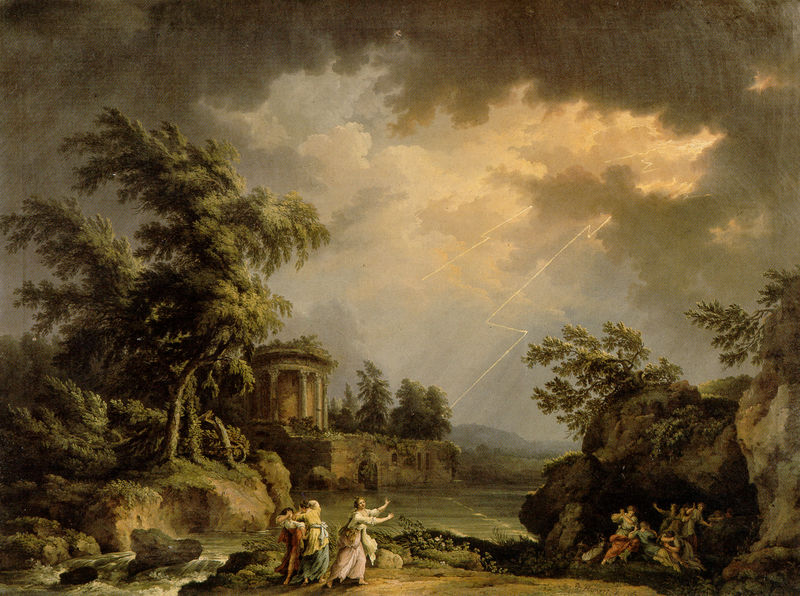
Titel: Landschaft mit Gewitter
Künstler: Jacob Philipp Hackert
Standort: Wörlitz
Institution: Staatliche Schlösser und Gärten Wörlitz, Oranienbaum
Schlagwörter: baum, berg, blau, blätter, felsen, gemälde, gewitter, gruppe, himmel, laub, mann, meer, schatten, wasser, weiß, wolken, bäume, fluss, frauen, gelb, grün, landschaft, menschen, ocker, see, ufer, äste, abend, braun, frau, geste, grau, hell, licht, männer, nacht, schwarz, säule, säulen, dame, haus, wolke, beige, bibel, mensch, stein, gesten, hände, spiegel, öl, bach, erde, horizont, hügel, natur, spiegelung, stamm, strauch, wind, busch, gewässer, sonne, gewand, familie, blatt, höhle, rosa, wasserfall, kinder, rund, garten, ranken, schürze, strand, wellen, bogen, italien, berge, fels, hang, mauer, herbst, rast, pilaster, romantik, stromschnellen, angst, naturgewalt, querformat, sturm, stämme, unterstand, unwetter, wetter, homme, farn, tor, bucht, flucht, regen, ruine, sonnenstrahl, blitze, strahlen, windig, gewitterwolken, küster, fliehen, furcht, schrecken, bedrohlich, leinwand, tanne, beten, kapitelle, rom, fries, gemäuer, verzweiflung, himme, unterholz, bewachsen, efeu, lac, lanschaft, blitz, hilfe, grotte, menschengruppe, poussin, versteck, tempel, heilige, monopteros, pavillon, rundtempel, tholos, personengruppe, grüntöne, orage, arkadien, femme, lumière, klassik, hirten, donner, arbre, ciel, nature, paysage, peinture, rettung, eau, engalnd, schutz, tempelanlage, abwehr, gleithang, riviere, olivgrün, ringen, temepl, tempelchen, tolos, böen, nuage, chateau, arbres, wolkenbruch, prallhang, rocher, campagna, lorrain, felsformation, moosgrün, forêt, zuflucht, vent, temple, abri, unterschlupf, heroische, personnages, famille, rotonde, éclair, zeus, peur, öl auf leinwand, fluus, aide, blitzschlag, böhen, monoperos, monpteros, cailloux, tempête, foudre, éclairs, torrent, lusthäuschen, déluge, regroupement, nuuages, secours, effrayés, effayé, soileil, temête, promeuneuse, come